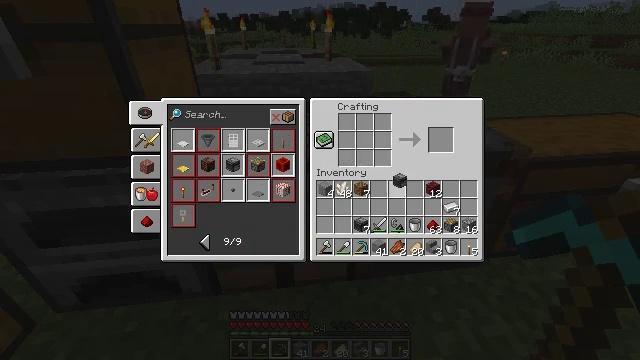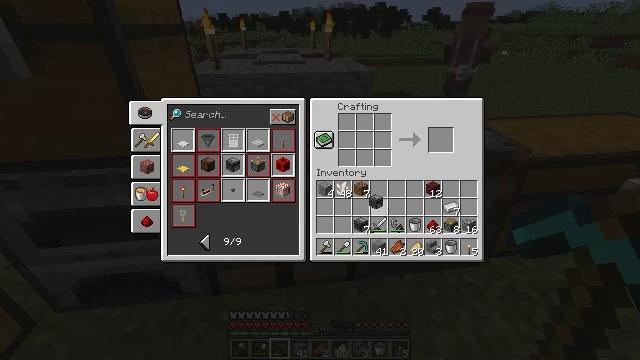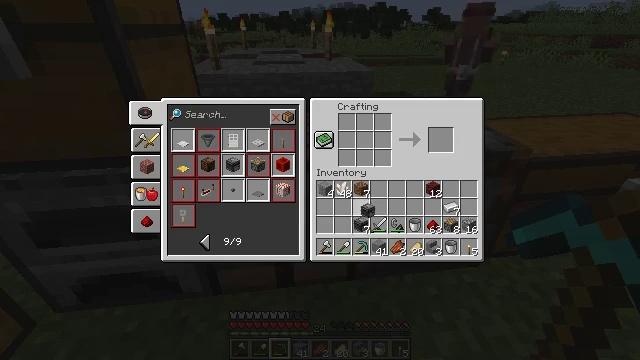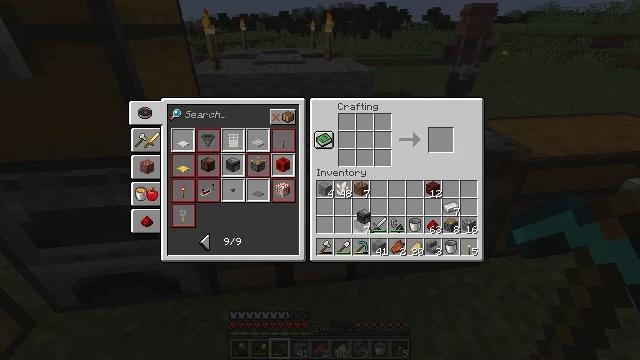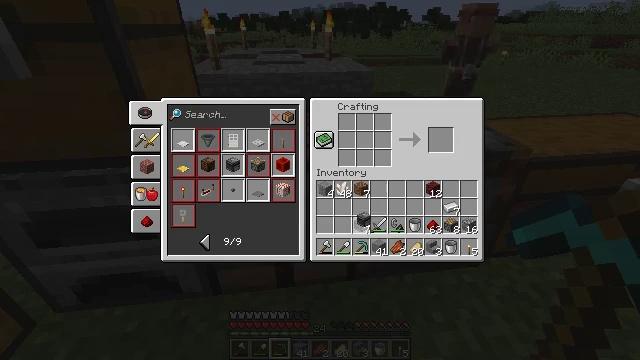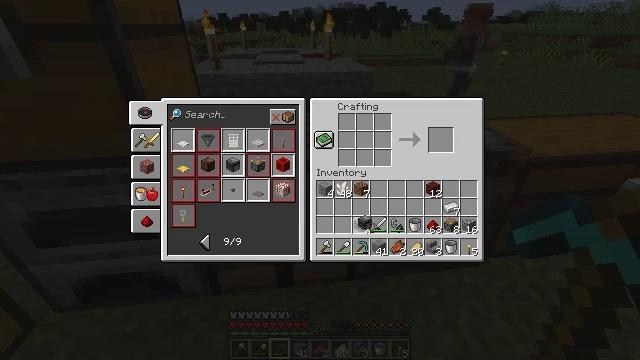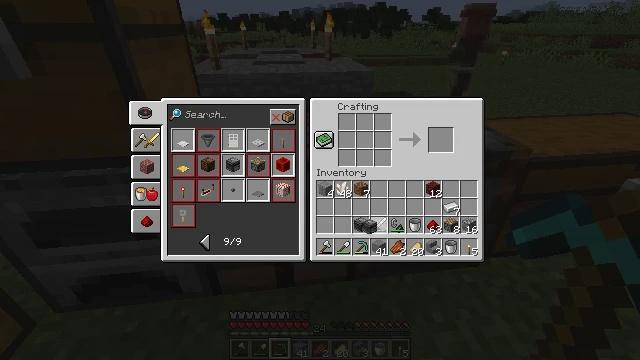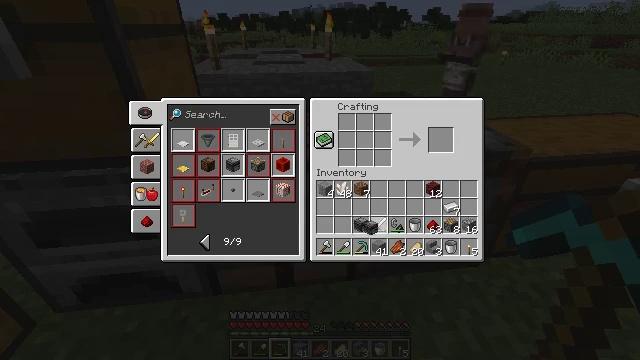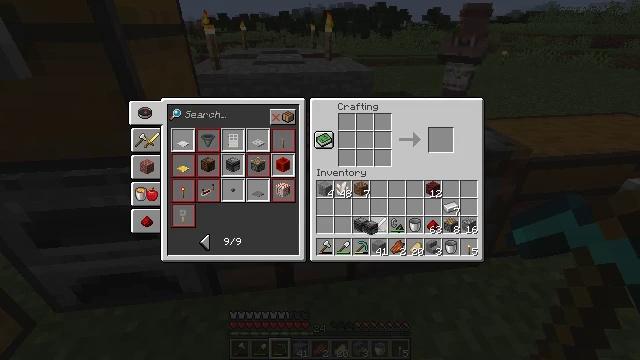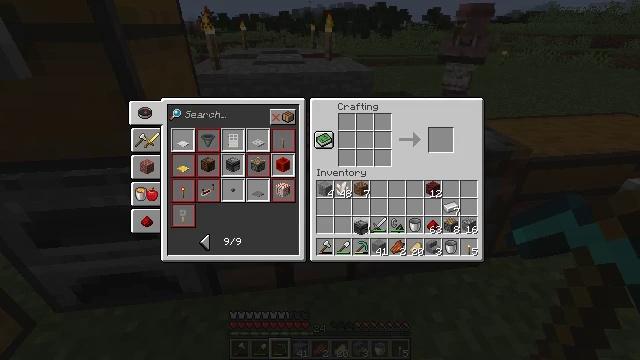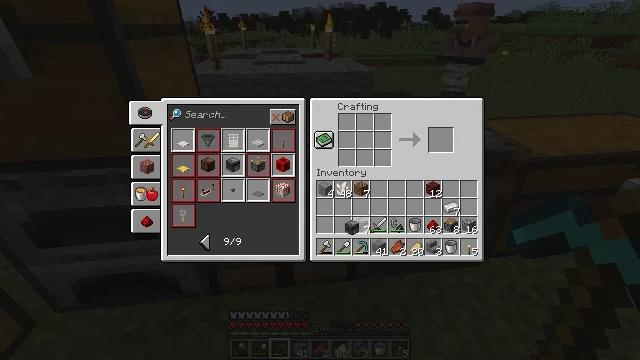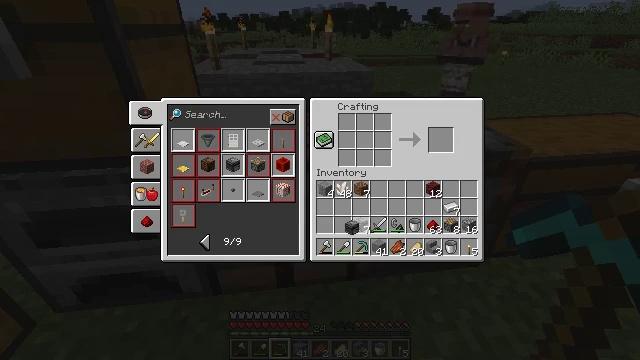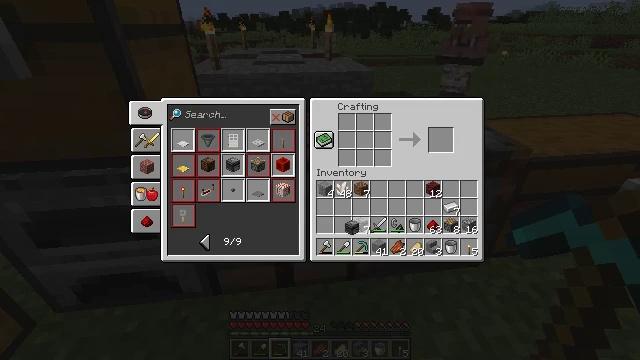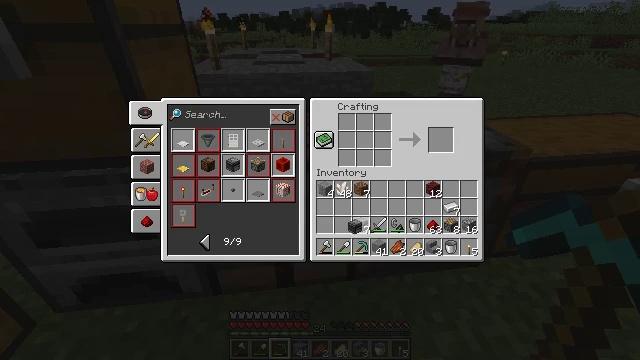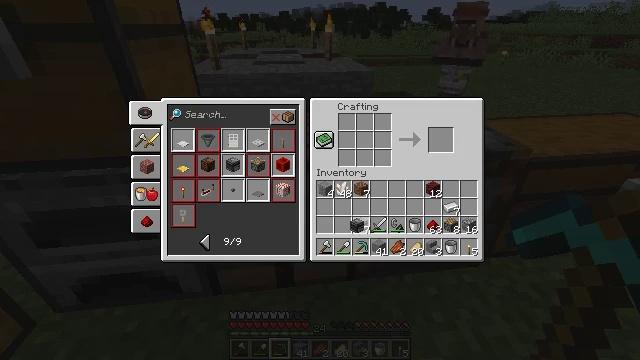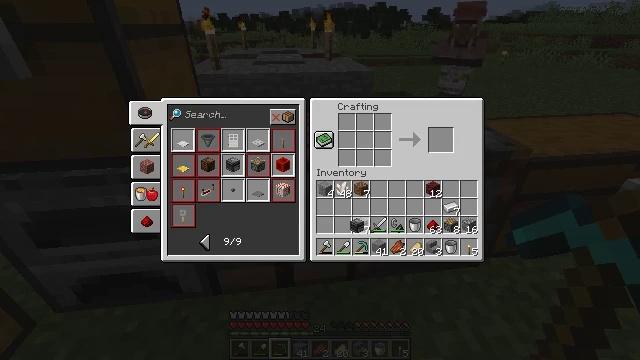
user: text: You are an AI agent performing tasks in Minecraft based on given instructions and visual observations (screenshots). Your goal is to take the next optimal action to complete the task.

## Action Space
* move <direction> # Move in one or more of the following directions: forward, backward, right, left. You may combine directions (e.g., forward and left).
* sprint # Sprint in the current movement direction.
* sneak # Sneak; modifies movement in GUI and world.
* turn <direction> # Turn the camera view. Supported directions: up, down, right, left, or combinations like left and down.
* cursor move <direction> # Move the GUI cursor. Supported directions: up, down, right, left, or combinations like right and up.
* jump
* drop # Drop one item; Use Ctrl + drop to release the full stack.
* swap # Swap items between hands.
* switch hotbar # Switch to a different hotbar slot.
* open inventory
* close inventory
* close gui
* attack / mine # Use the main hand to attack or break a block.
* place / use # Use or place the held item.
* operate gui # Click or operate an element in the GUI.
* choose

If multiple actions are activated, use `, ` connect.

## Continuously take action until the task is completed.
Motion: motion action
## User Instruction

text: Extinguish the fire.
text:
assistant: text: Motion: turn left and down
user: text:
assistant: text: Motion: turn left and down
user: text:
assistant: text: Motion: no_op
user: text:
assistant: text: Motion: no_op
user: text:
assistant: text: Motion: no_op
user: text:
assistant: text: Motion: no_op
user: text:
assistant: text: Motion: no_op
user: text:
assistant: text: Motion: no_op
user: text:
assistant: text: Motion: turn left
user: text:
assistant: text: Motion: turn left
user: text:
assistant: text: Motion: no_op
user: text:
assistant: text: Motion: no_op
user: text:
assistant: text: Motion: no_op
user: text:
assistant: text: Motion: no_op
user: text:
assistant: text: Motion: no_op
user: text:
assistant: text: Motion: no_op
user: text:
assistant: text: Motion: attack / mine
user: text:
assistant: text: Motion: attack / mine
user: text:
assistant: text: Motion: attack / mine
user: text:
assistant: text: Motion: no_op
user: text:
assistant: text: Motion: no_op
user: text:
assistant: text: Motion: no_op
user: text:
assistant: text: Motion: no_op
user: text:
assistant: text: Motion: turn right and up
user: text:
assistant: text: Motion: turn right and up
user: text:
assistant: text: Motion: no_op
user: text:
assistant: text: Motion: no_op
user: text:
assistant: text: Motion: no_op
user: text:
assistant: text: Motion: no_op
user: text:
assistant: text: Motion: no_op